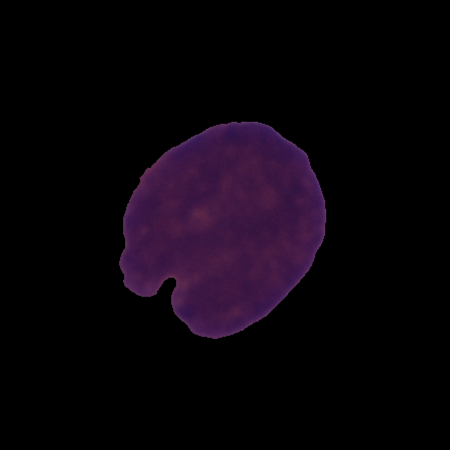
Label: cancer